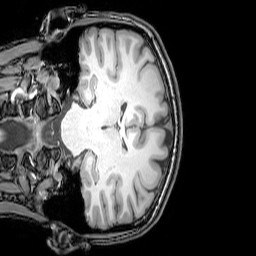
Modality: T1w
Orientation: coronal
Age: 24
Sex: female
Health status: healthy
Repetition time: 0.081 s
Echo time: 0.037 s